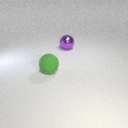
large green rubber sphere in front of large purple metal sphere